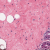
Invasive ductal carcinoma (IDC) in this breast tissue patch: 0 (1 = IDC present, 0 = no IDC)